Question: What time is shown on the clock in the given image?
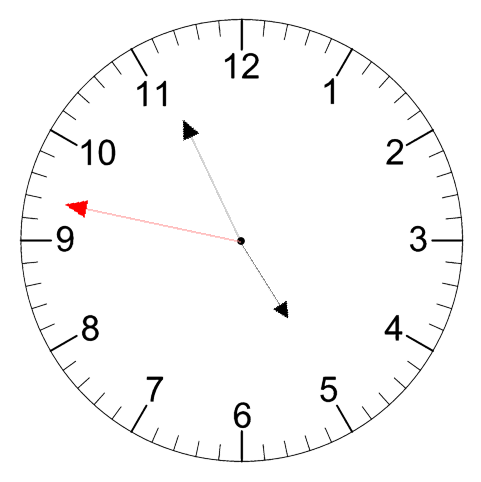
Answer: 04:55:47